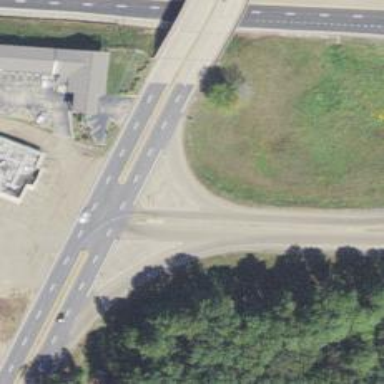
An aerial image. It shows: Trunk link highway.